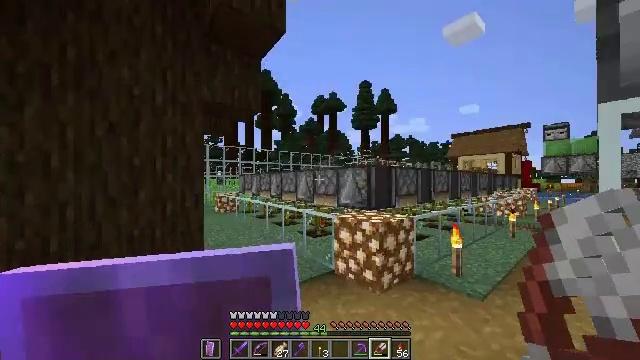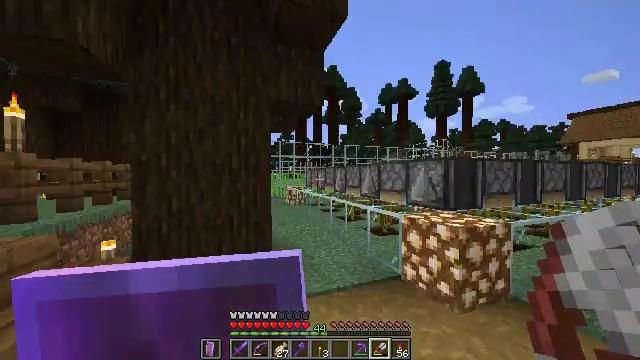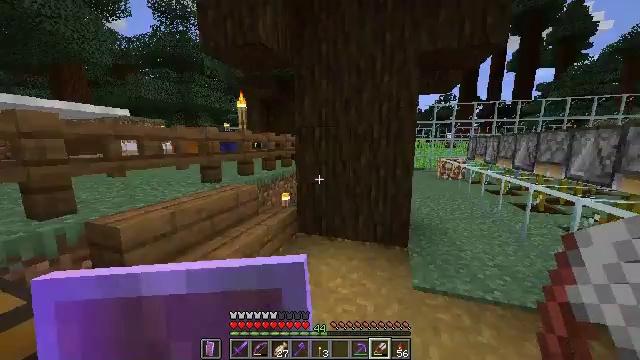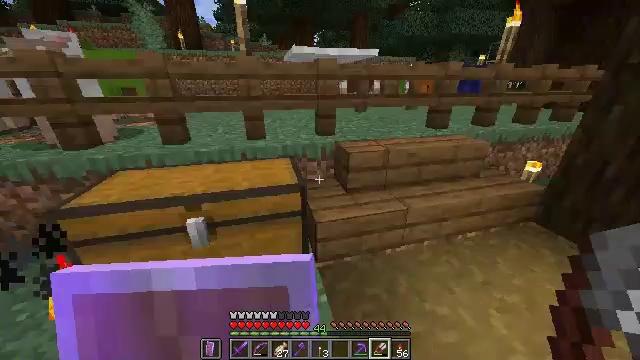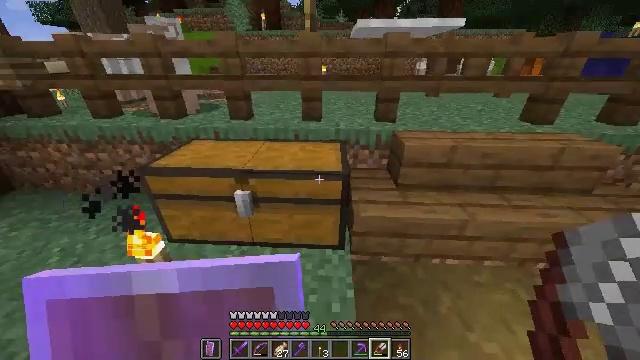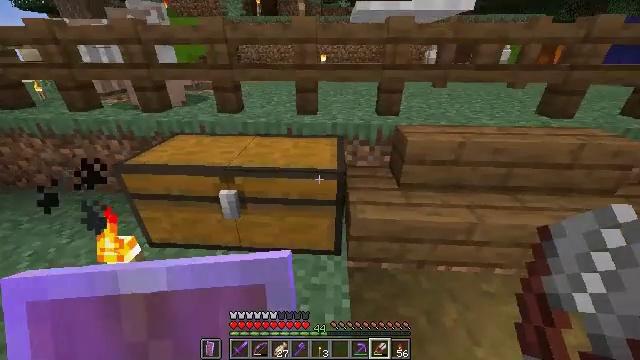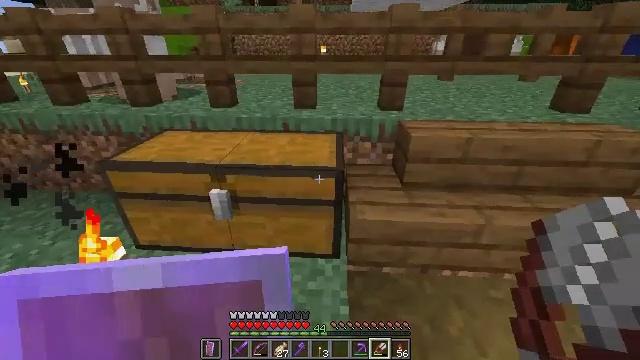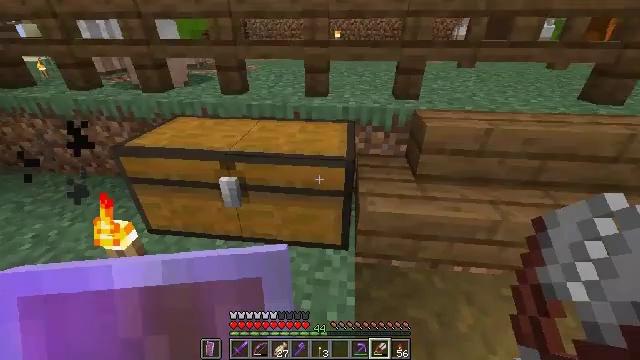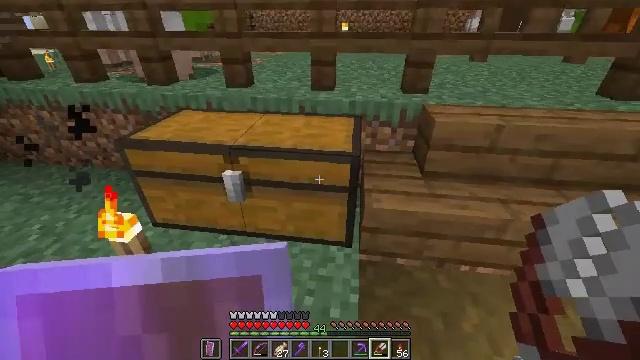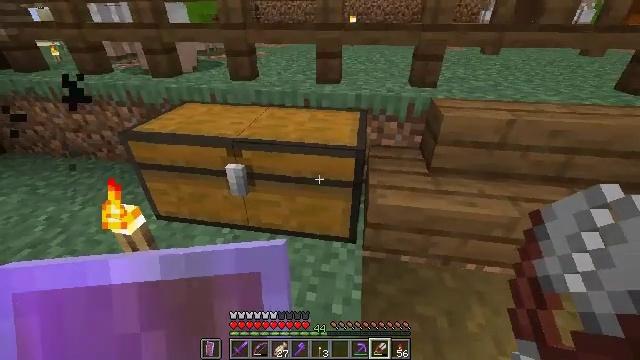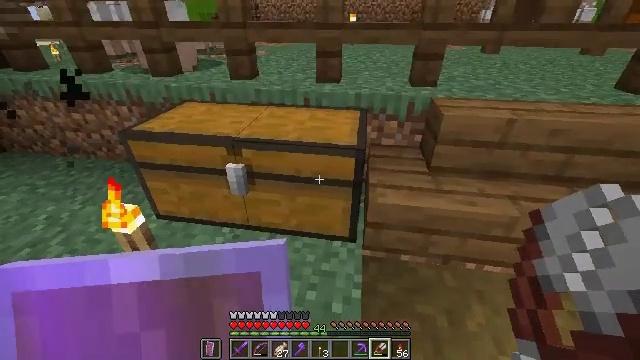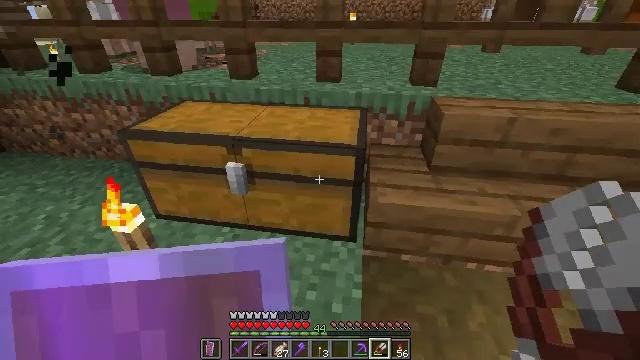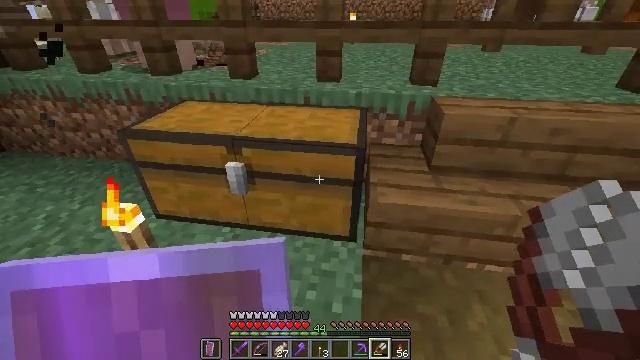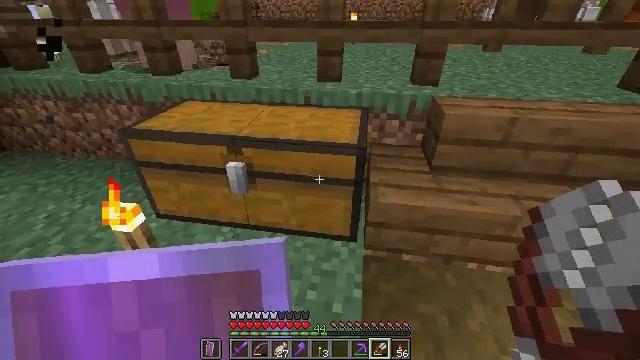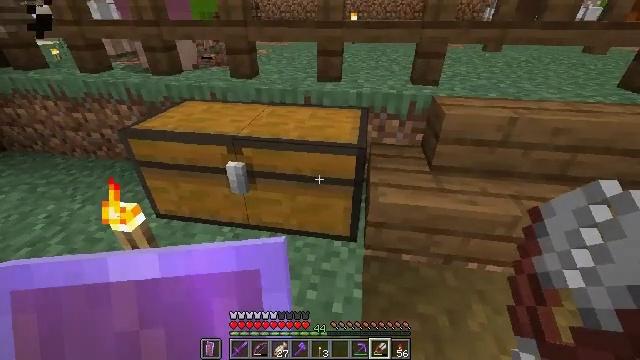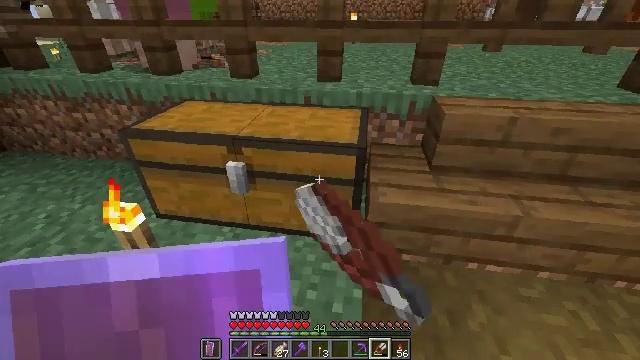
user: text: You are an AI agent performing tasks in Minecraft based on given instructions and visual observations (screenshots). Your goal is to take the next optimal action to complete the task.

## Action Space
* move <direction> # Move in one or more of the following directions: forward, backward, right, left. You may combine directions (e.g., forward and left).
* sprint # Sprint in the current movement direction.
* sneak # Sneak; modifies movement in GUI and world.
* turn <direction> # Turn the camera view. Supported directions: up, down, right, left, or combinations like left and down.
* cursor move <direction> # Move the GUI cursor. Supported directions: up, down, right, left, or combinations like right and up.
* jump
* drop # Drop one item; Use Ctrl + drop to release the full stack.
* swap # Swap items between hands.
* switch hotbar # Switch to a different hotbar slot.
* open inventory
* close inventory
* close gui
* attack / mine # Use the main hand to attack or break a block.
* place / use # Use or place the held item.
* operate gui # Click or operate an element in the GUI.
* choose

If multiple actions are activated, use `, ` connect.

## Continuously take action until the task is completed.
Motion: motion action
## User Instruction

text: Mine the bone block found in fossils.
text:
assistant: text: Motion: move forward, sprint, turn left and down
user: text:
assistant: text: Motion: move forward, sprint, turn left and down
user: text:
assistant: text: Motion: move forward, turn left and down
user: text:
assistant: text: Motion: turn left and down
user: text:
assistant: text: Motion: no_op
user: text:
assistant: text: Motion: no_op
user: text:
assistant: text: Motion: turn left and down
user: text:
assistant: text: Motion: turn left
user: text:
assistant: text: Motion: turn left
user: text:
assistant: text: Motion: no_op
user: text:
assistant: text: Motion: no_op
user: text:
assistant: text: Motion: no_op
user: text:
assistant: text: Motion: no_op
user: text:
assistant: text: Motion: use / place
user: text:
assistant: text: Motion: use / place
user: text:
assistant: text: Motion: no_op
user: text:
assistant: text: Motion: no_op
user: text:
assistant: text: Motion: no_op
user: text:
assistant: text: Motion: no_op
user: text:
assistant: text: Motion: no_op
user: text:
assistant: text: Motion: no_op
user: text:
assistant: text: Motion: no_op
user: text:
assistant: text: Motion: no_op
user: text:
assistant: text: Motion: no_op
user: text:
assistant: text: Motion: no_op
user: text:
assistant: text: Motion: no_op
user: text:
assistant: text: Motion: no_op
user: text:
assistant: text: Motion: no_op
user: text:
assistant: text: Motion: no_op
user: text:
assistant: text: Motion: no_op